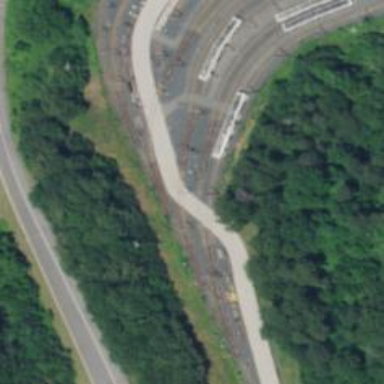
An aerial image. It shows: Light rail yard with electrified contact lines.